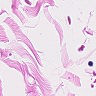
Metastatic tissue present: no